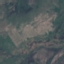
Land use / land cover: HerbaceousVegetation